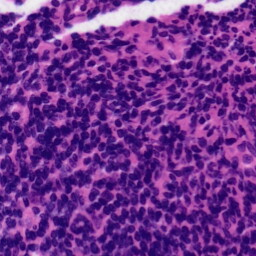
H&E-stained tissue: Tonsil